Question: I'm trying to apply friction to a 3D collision. The information I have is:
- - -

What I would like to do is multiply the portion of the velocity that is parallel to the plane by the friction coefficient, while leaving the portion parallel to the normal intact.
How can I go about performing this operation?
I was thinking perhaps this will involve the use of the dot-product, but then I started reading about matrices, then vector projection, and now I'm pretty lost.
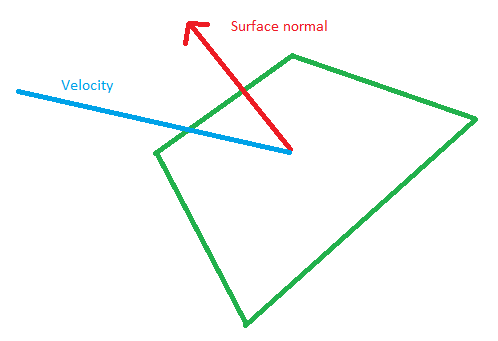
Answer: I was able to solve the problem by doing the following:
1. Get a tangent vector for the normal
2. Use the normal and the tangent vector to get a rotation matrix for the surface
3. Use the inverse of the rotation matrix to transform the velocity vector
4. Scale the x and z components of the transformed vector by the friction coefficient
5. Use the rotation matrix to transform the velocity back again
I doubt this is the most efficient way of doing it, but it seems to have worked.